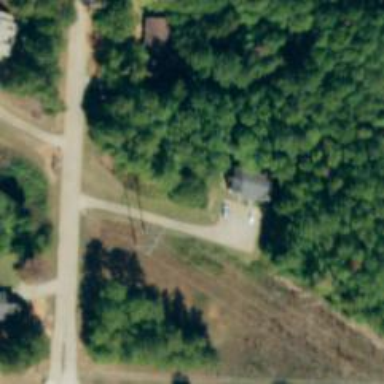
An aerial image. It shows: Driveway.